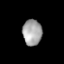
Tissue: lung
Cell type: Epithelial cells
Senescence score: 0.1934
Nuclear area (px): 484
Mean DAPI intensity: 165.326